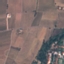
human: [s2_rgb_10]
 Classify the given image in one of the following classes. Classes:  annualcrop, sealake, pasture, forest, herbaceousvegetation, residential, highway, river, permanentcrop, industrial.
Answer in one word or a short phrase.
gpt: PermanentCrop